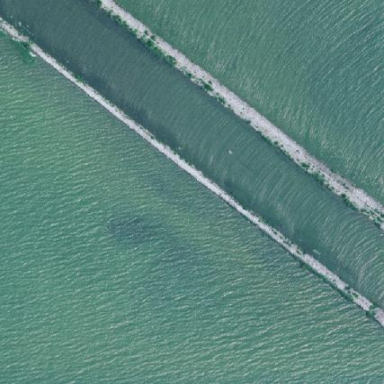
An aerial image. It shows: Breakwater structure.